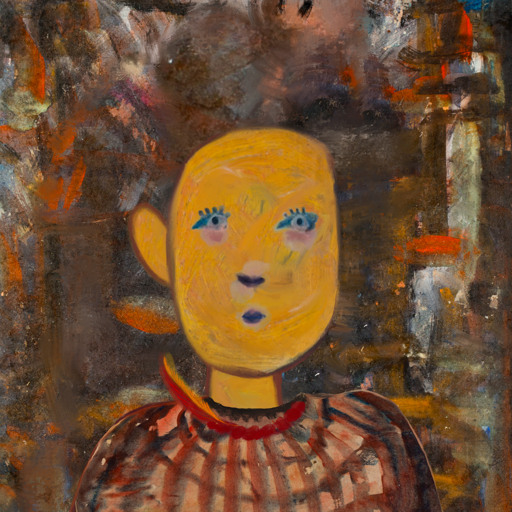
Background: GypsyQueen, Head And Neck Front: After_Raid, Face Front: Hill_Girl, Bust: Orphan, Hair Front: Blank, Head Accessory: Blank, Second Necklace: Blank, Necklace: Pipe, Baby: Blank